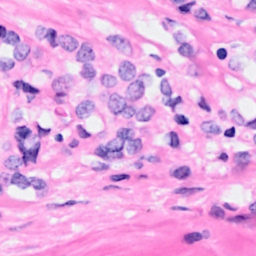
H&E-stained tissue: Breast